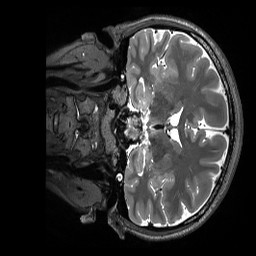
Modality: T2w
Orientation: coronal
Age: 24
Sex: female
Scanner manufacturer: siemens
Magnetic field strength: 3 T
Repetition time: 3.2 s
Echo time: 0.563 s